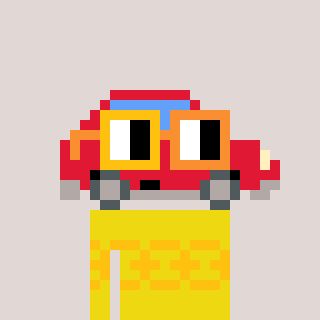
a pixel art character with square yellow and orange glasses, a car-shaped head and a yellow-colored body on a warm background